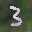
Label: 3